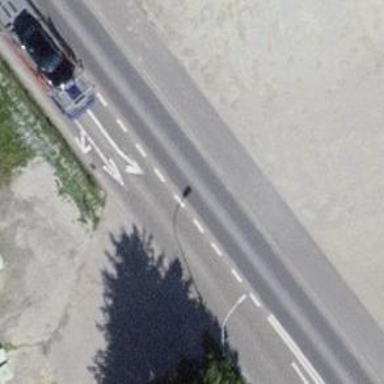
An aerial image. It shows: Secondary road with separate sidewalks on both sides.